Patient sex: M
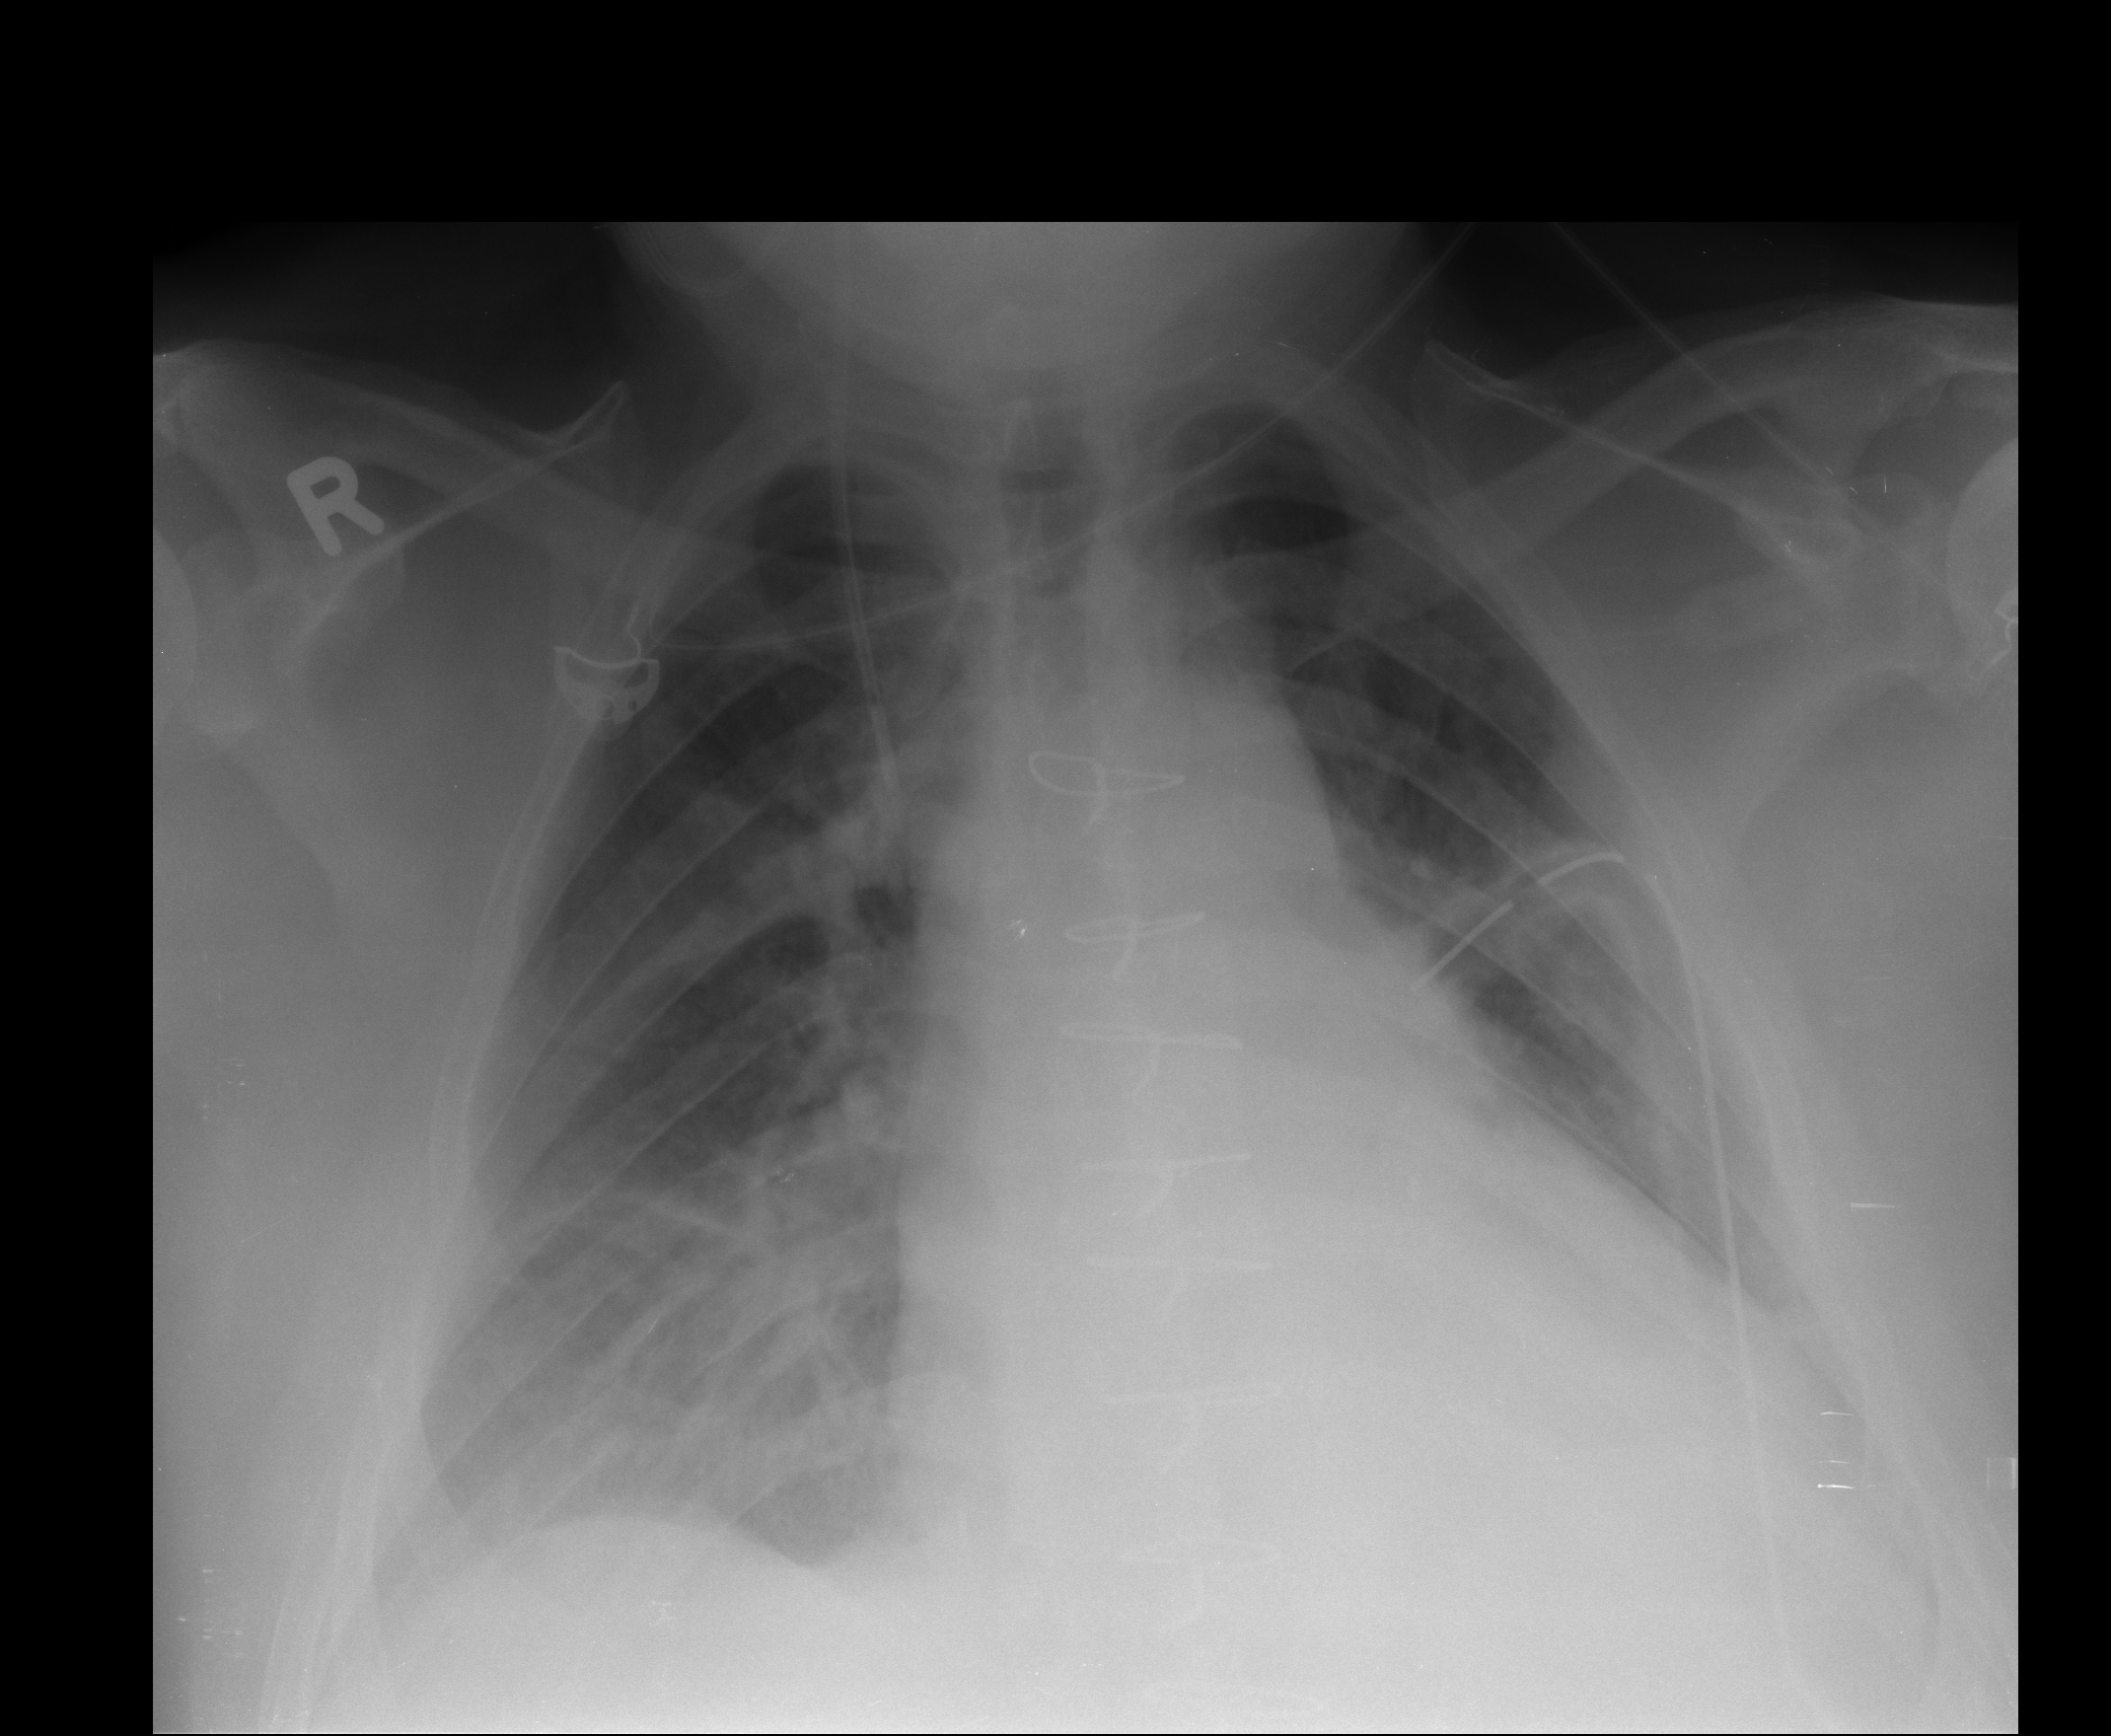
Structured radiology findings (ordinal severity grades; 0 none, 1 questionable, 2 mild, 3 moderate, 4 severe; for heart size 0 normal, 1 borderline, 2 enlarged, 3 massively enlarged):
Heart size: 1
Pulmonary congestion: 2
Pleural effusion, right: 1
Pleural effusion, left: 2
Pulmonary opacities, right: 2
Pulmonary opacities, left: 0
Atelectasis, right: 2
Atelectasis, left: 2